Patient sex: M
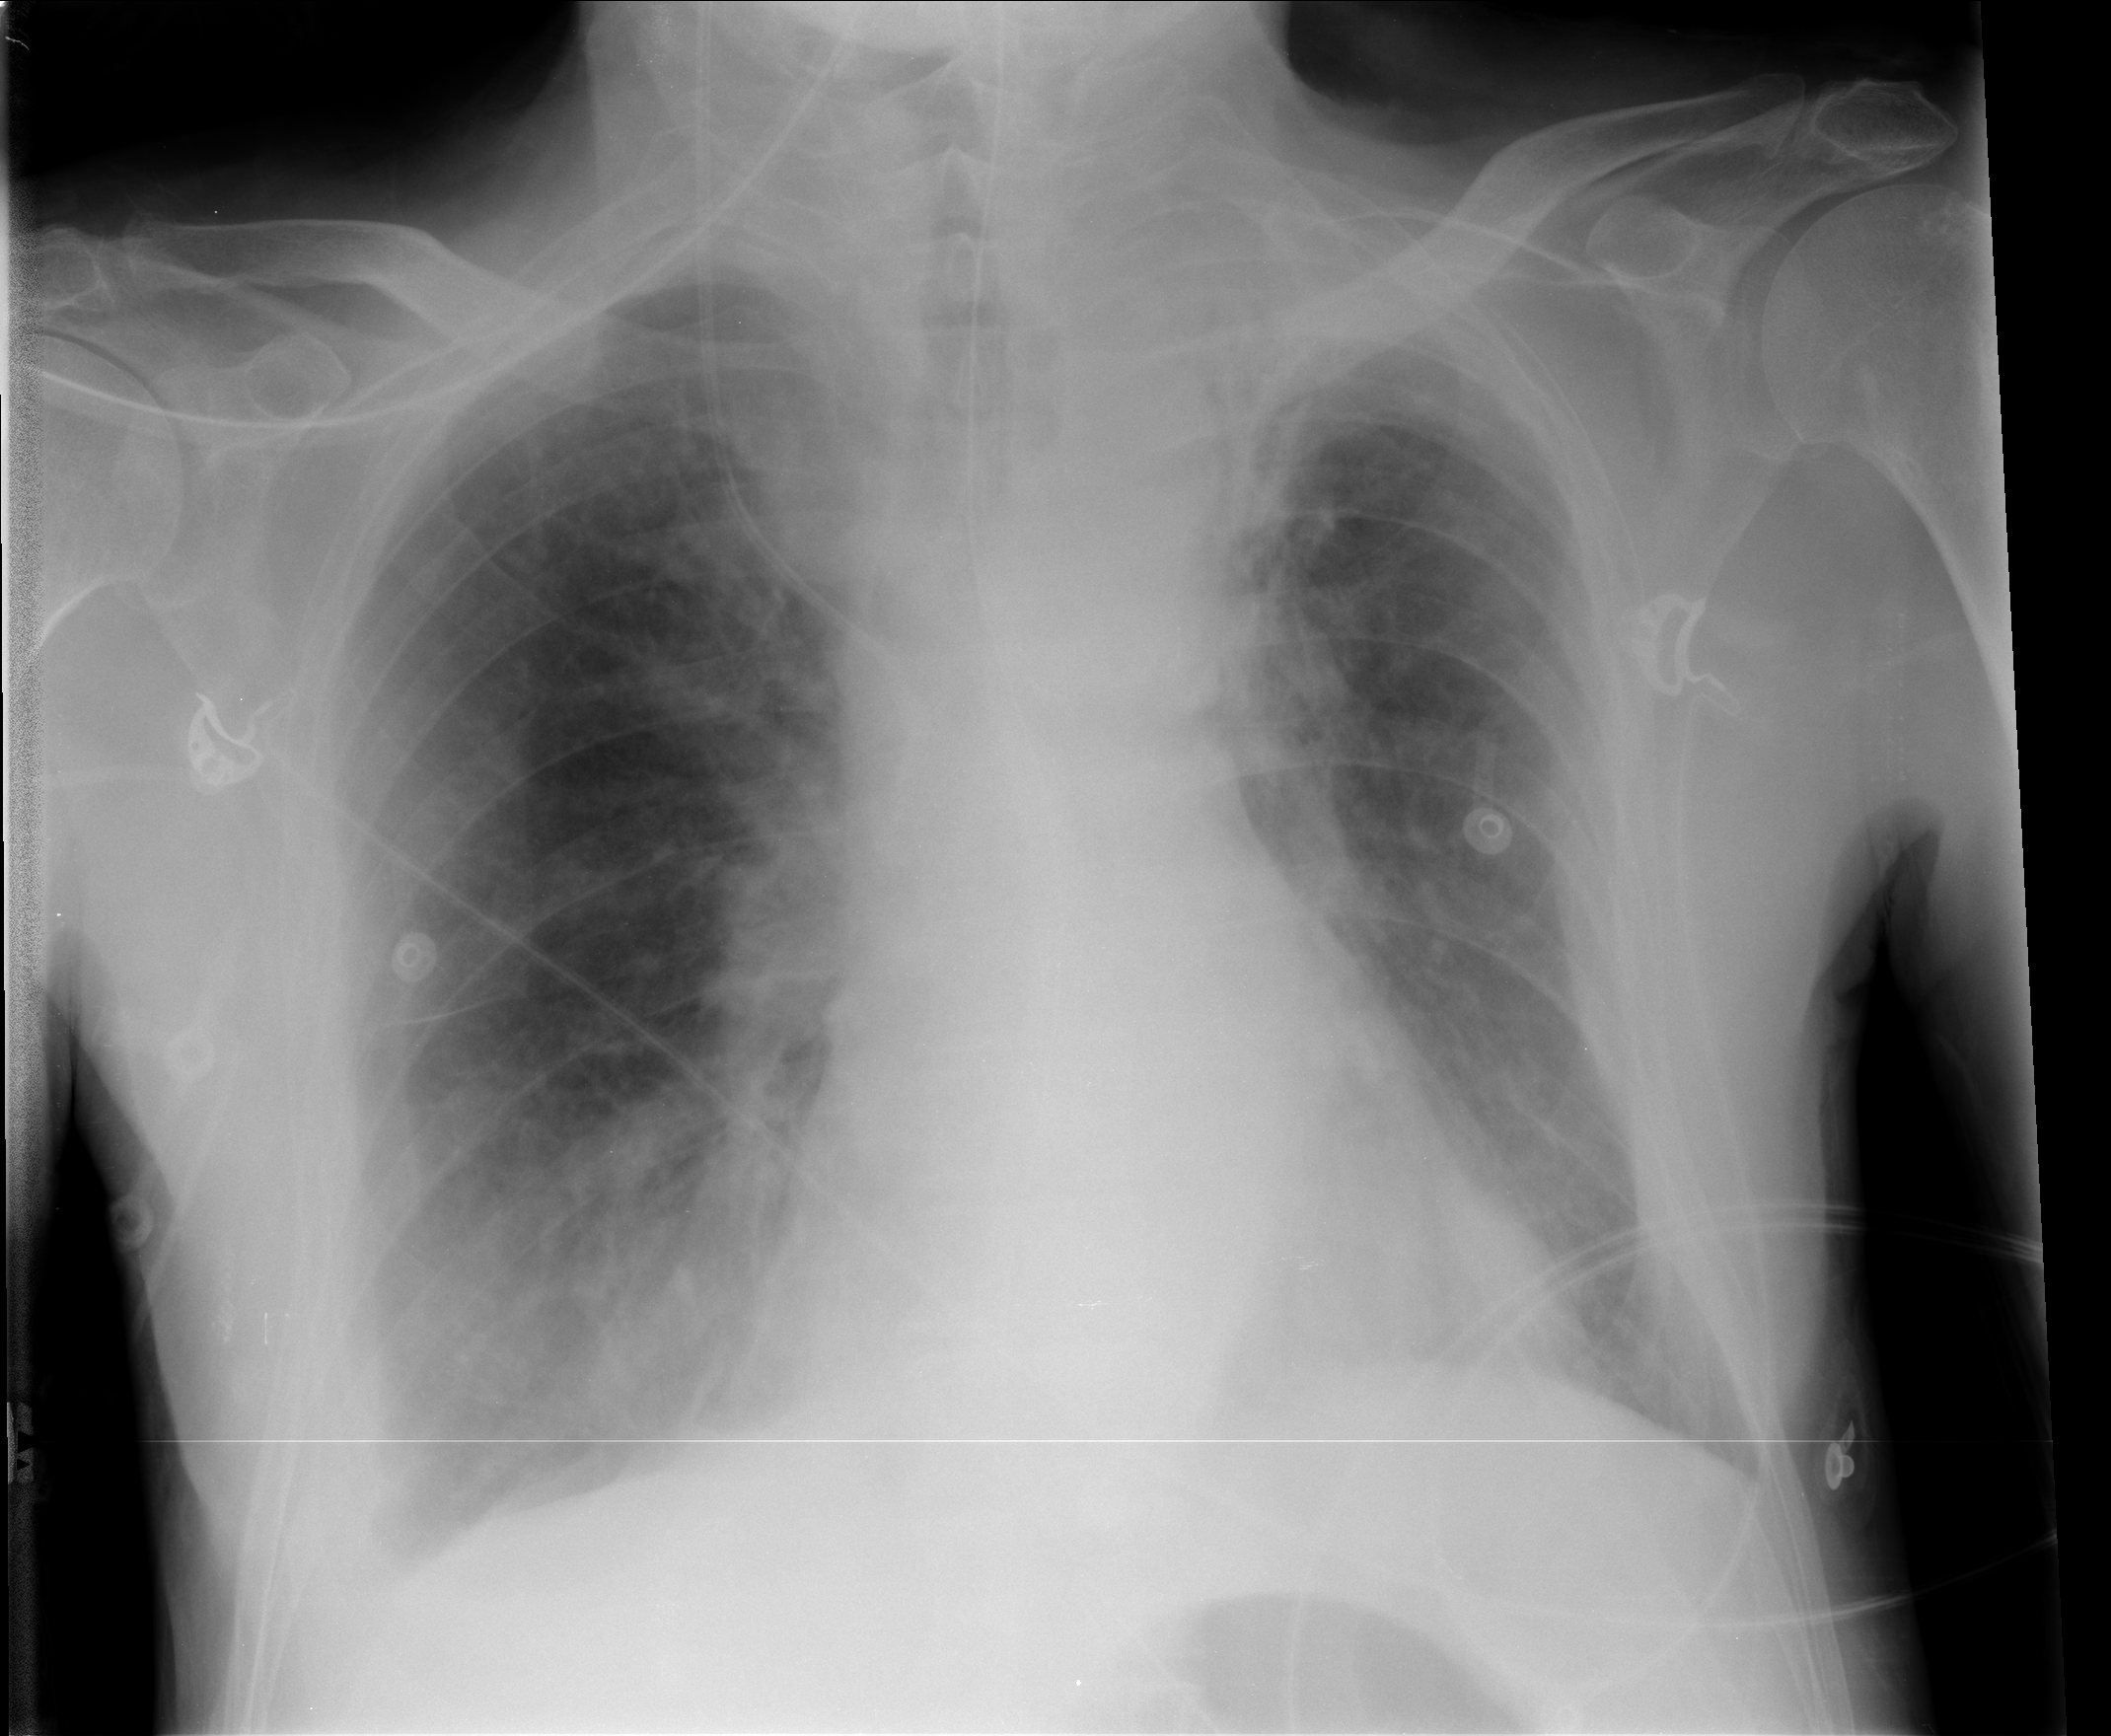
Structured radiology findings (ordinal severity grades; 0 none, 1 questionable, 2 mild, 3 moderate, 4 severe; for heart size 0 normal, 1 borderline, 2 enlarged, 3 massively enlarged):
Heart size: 1
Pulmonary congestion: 2
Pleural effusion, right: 2
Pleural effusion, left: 0
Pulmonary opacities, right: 2
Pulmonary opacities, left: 2
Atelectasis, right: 2
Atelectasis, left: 0